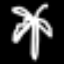
Label: palm tree